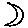
Label: moon